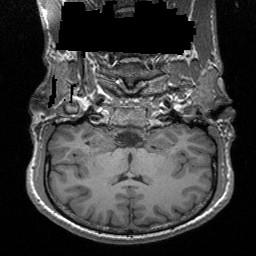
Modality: T1w
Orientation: sagittal